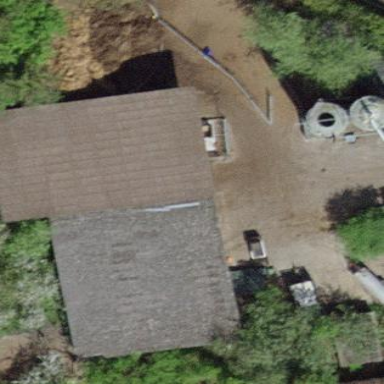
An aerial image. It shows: Barn.